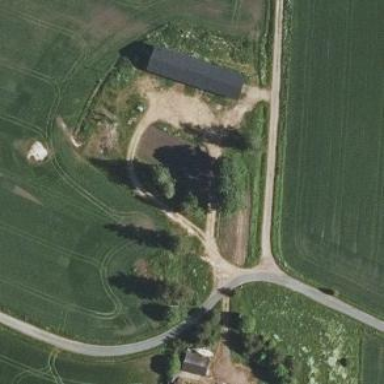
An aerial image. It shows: Farmyard area.